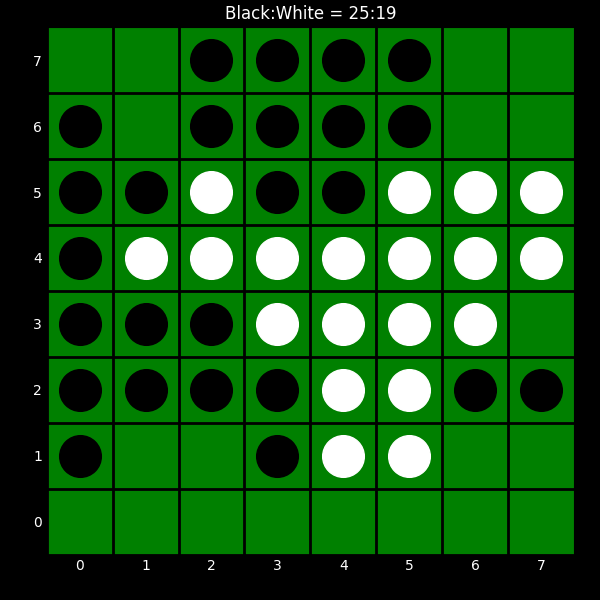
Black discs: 25
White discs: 19